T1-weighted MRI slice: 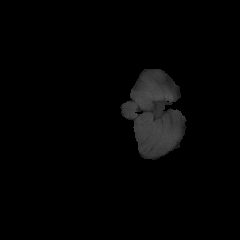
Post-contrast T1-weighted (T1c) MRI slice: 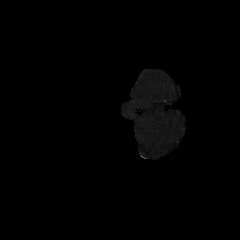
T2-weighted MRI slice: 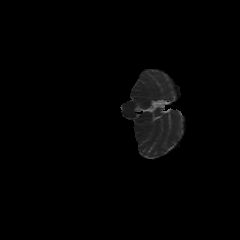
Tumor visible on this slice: no